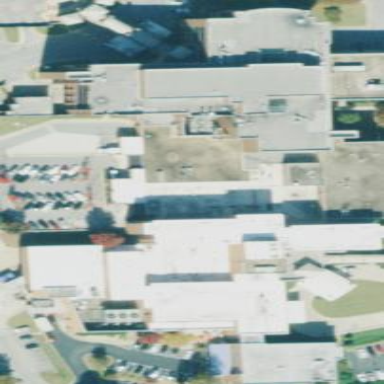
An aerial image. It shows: Hospital building.